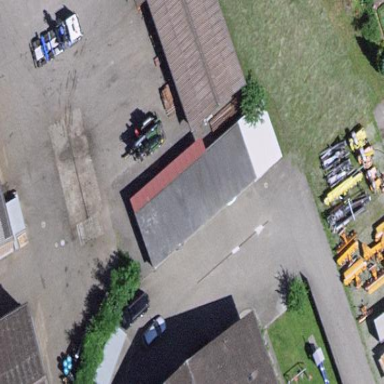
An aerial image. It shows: View of roof of building.